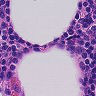
Metastatic tissue present: no